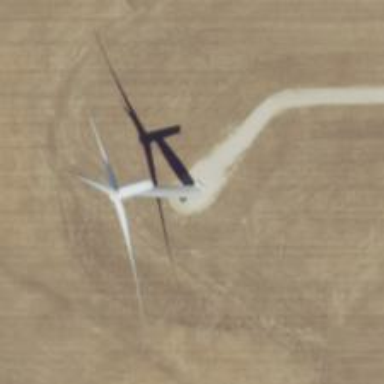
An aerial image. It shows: Wind generator powered by horizontal-axis wind turbine.